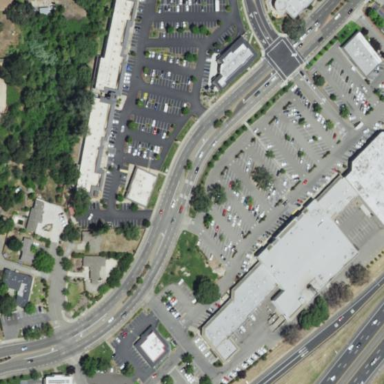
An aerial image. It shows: Retail area.